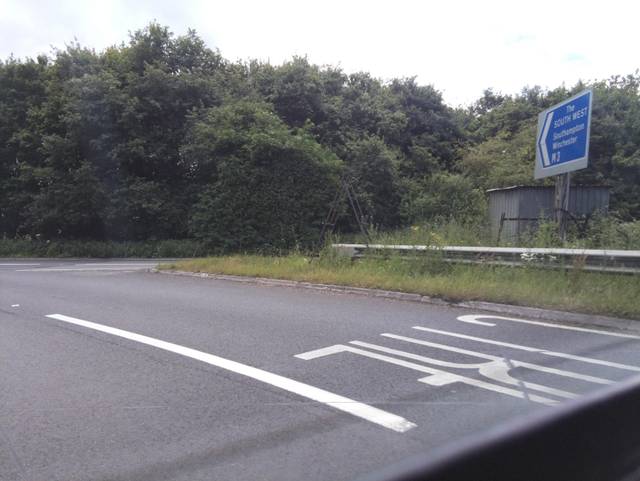
Region: United Kingdom
Coordinates: 51.257, -1.065